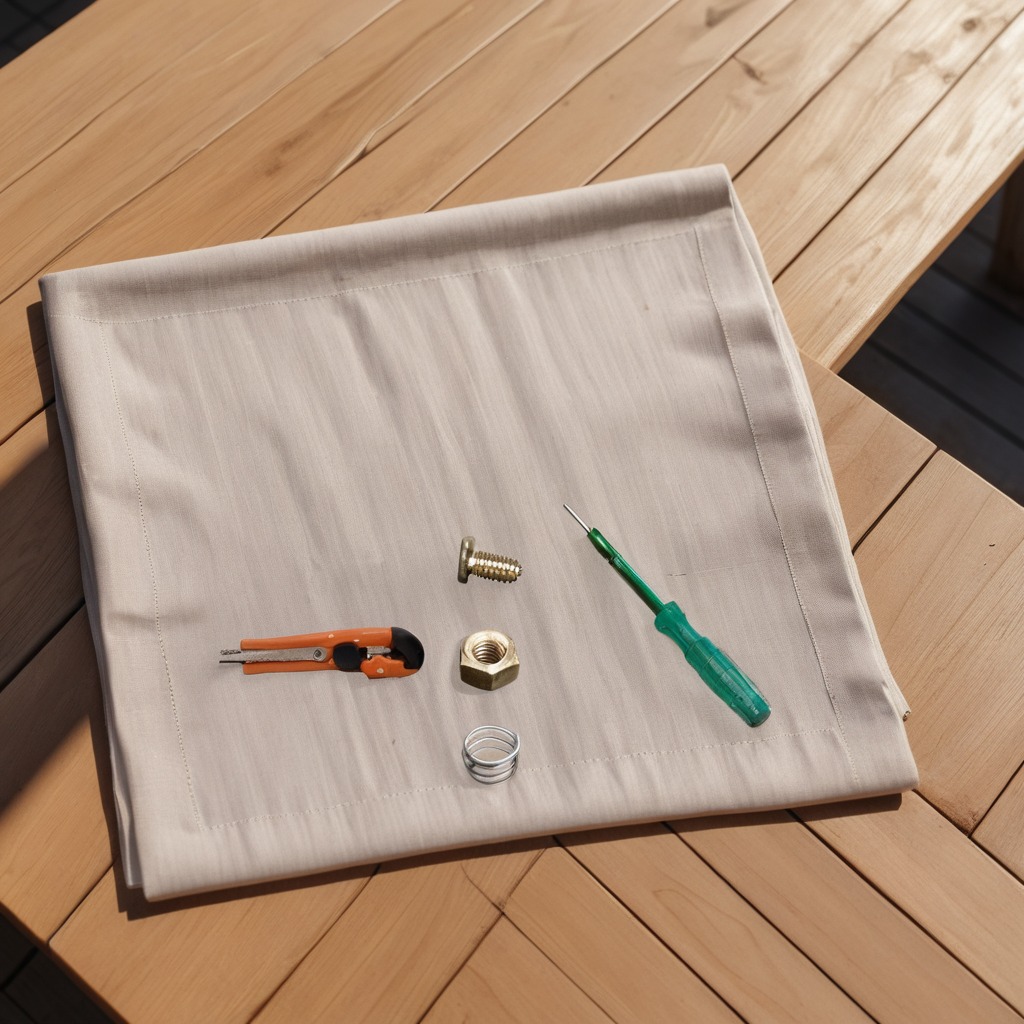
A utility knife, a metal machine screw, a coiled metal spring, a screwdriver, and a metal nut are lying on the wooden table.